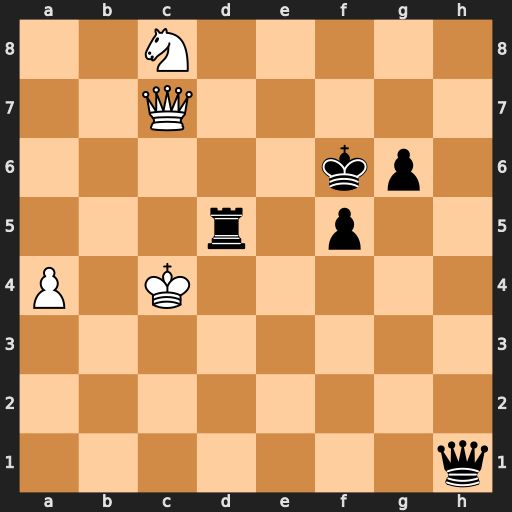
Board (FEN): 2N5/2Q5/5kp1/3r1p2/P1K5/8/8/7q
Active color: w
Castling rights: -
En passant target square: -
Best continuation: Qe7#